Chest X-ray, PA view. Patient: 47 years old, sex F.
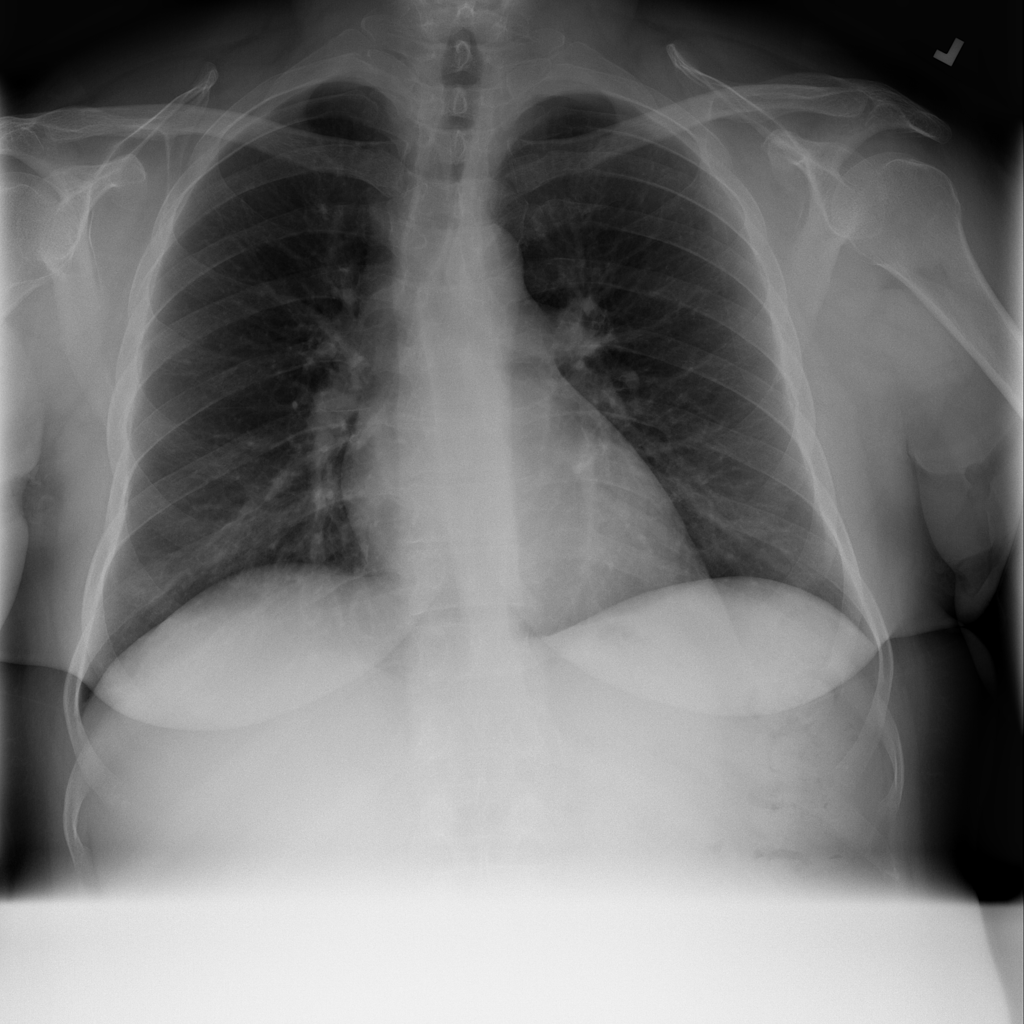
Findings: No Finding